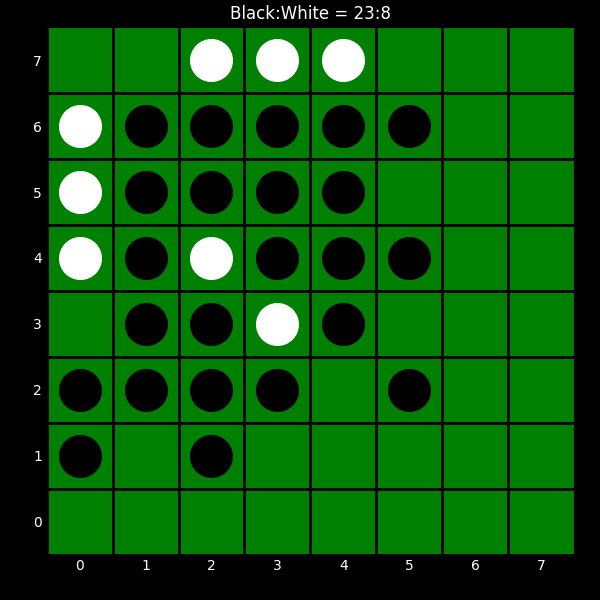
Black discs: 23
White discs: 8